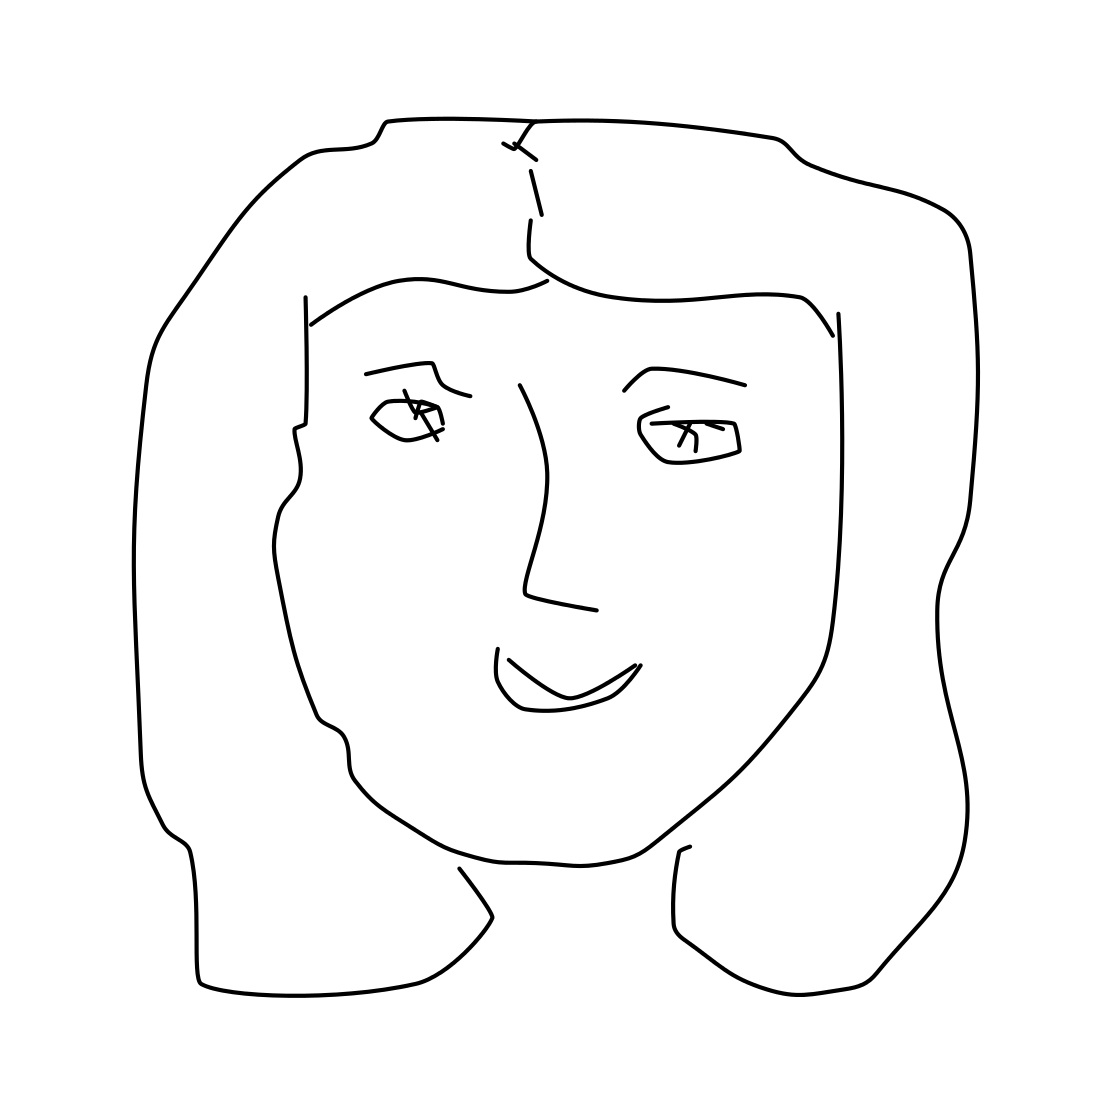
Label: face